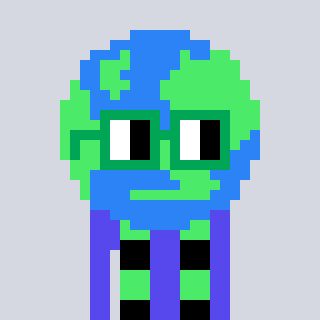
a pixel art character with square green glasses, a earth-shaped head and a computerblue-colored body on a cool background